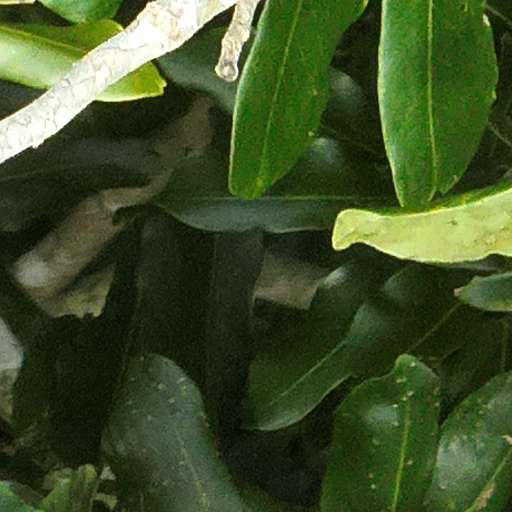
Species: Dipteryx oleifera
GBIF accepted scientific name: Dipteryx oleifera
Crown area (m\u00b2): 161.107